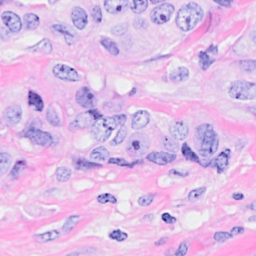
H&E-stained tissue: Breast